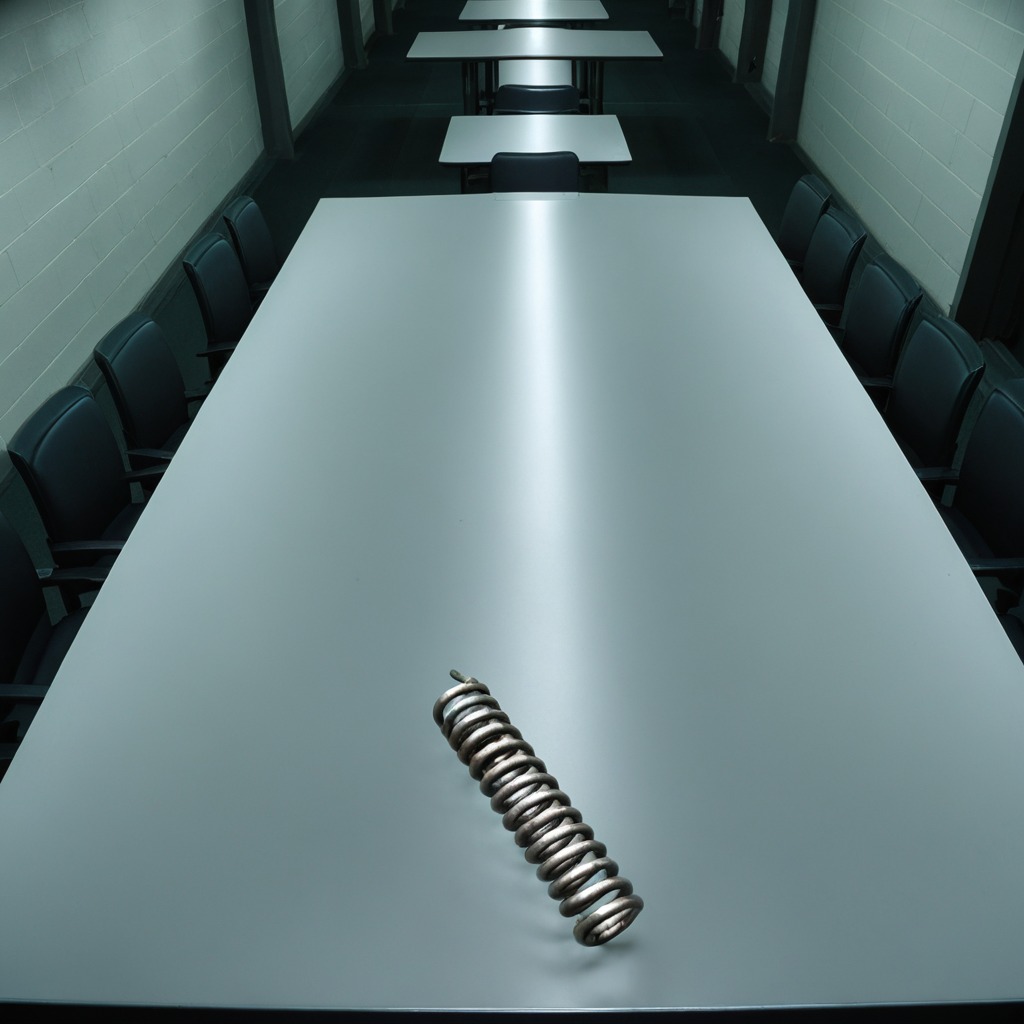
A coiled metal spring is lying on the table in the railway signal maintenance room.